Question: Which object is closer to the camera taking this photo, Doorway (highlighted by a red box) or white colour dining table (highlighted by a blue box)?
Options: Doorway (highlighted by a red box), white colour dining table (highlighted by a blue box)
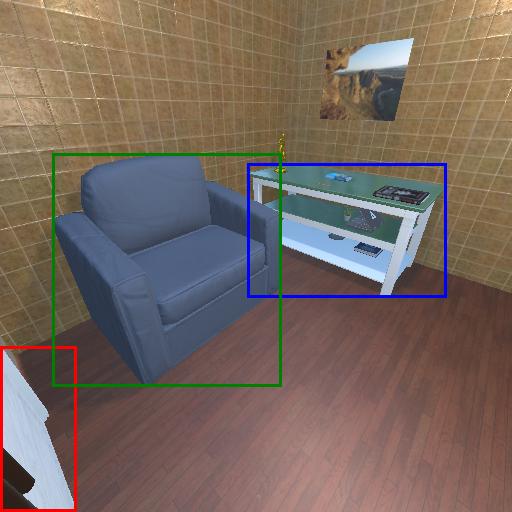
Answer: Doorway (highlighted by a red box)